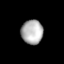
Tissue: lung
Cell type: Fibroblasts
Senescence score: 0.6012
Nuclear area (px): 517
Mean DAPI intensity: 176.337